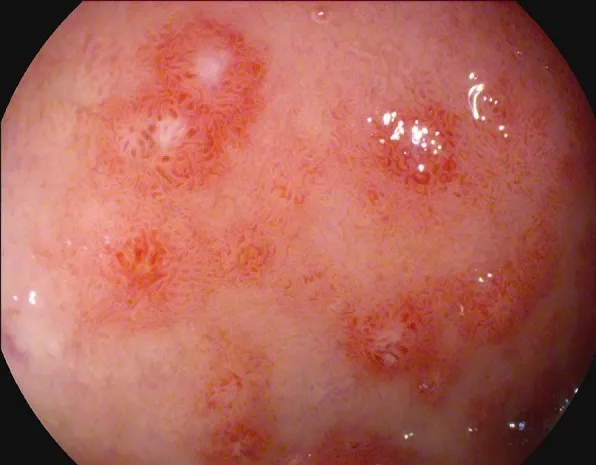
Detail of duodenal lesions (PENTAX i-scan imaging).
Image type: endoscopy (other_endoscopy)